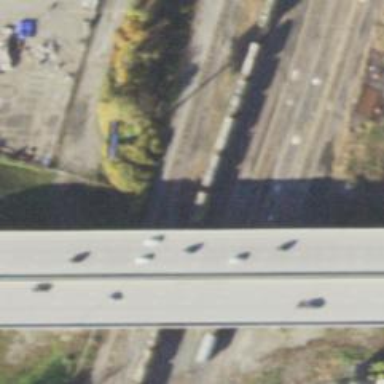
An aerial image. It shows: Railway yard in service.